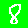
Digit: 8